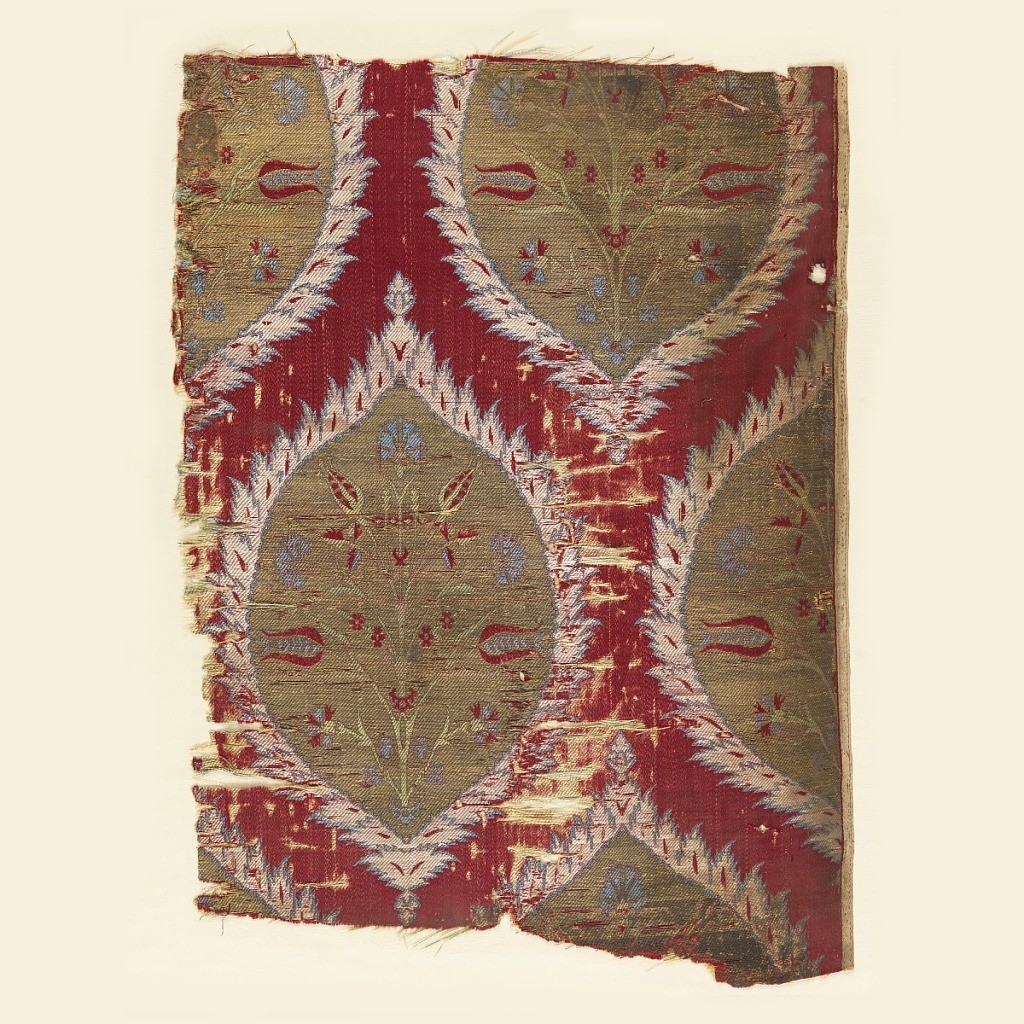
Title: Fragment
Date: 16th–17th century
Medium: silk, metallic thread Technique: woven
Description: Oval shapes containing bouquets of tulips and carnations.